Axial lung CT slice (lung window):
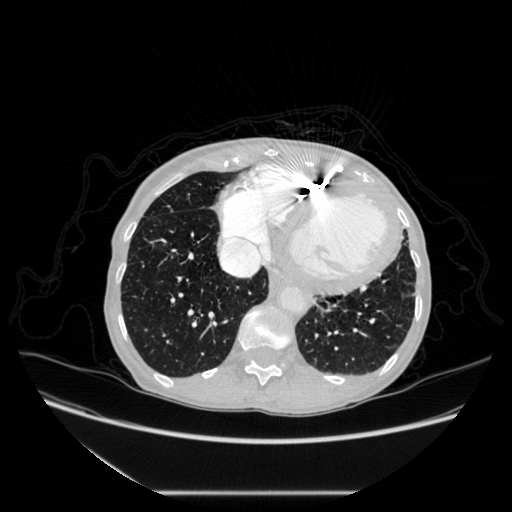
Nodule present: no